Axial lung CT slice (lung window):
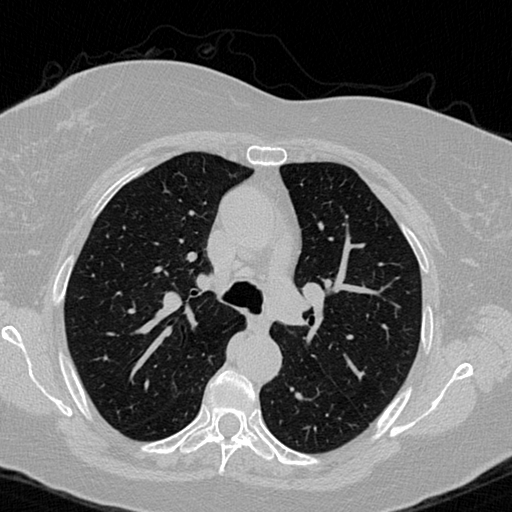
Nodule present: no